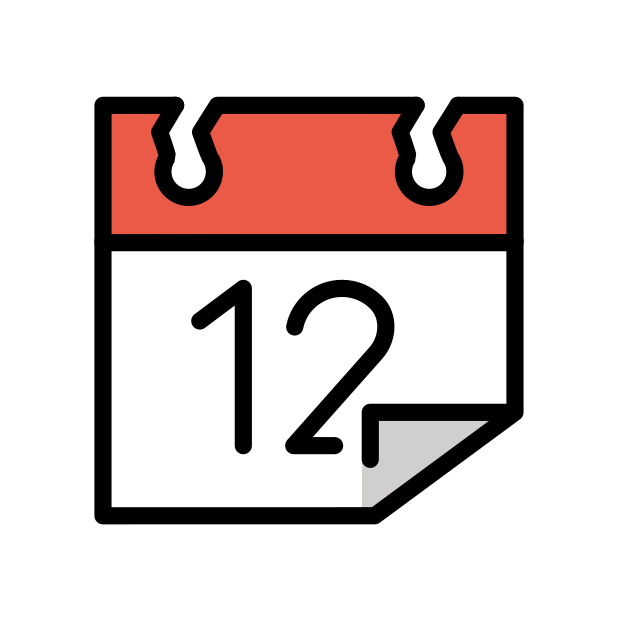
tear-off calendar